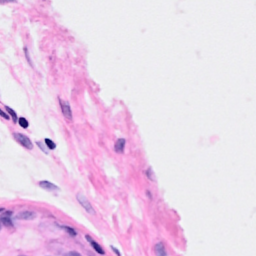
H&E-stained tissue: Breast